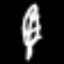
Label: leaf